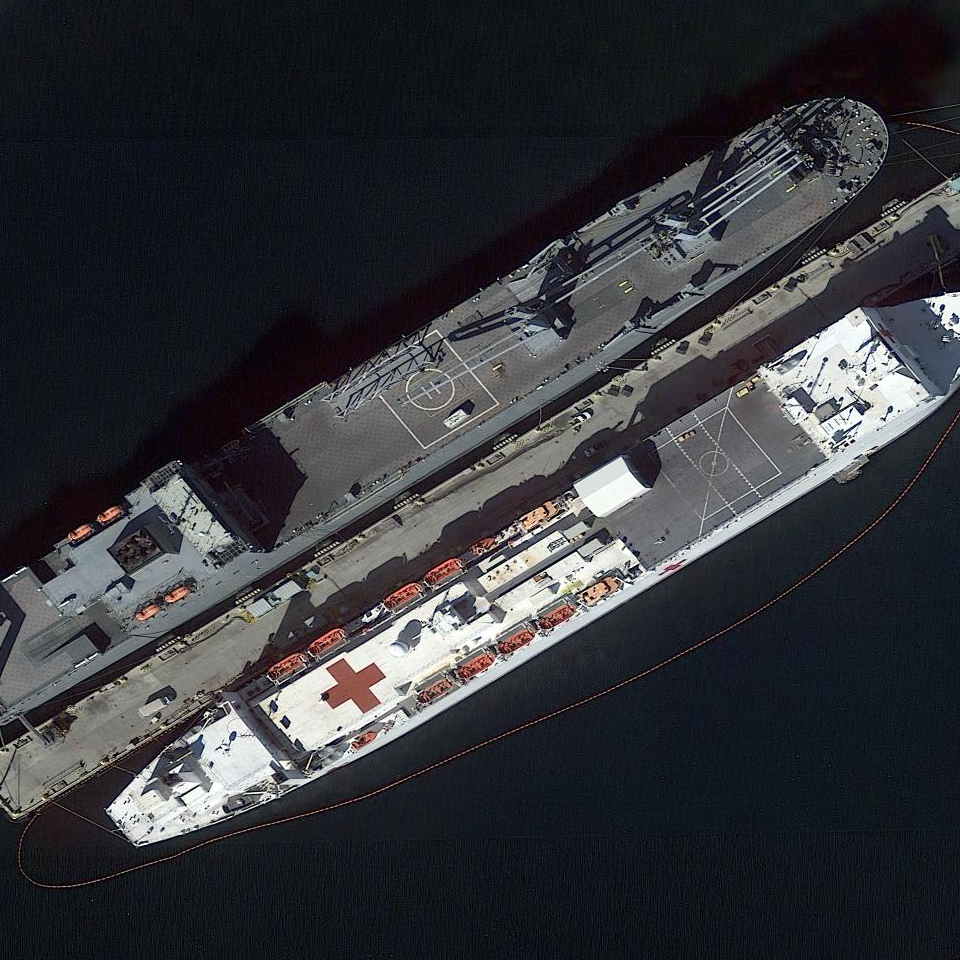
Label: Medical_ship